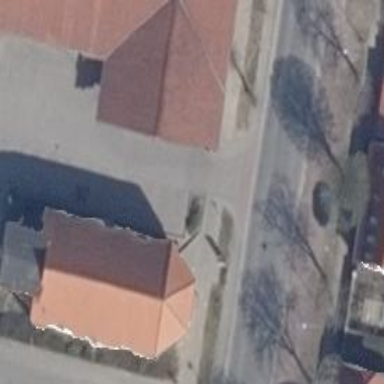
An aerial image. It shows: Commercial building.